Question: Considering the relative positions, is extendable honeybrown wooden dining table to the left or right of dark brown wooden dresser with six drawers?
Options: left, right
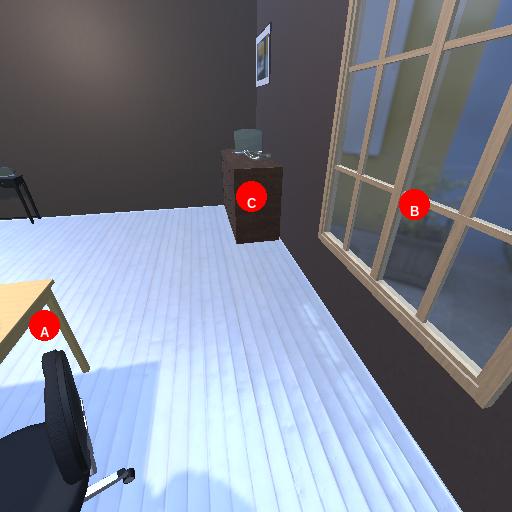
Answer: left